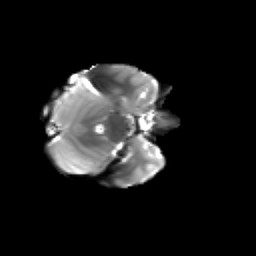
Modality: T2w
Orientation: axial
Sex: female
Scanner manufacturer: siemens
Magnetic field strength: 3 T
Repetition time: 5 s
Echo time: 0.071 s